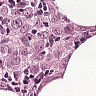
Metastatic tissue present: yes